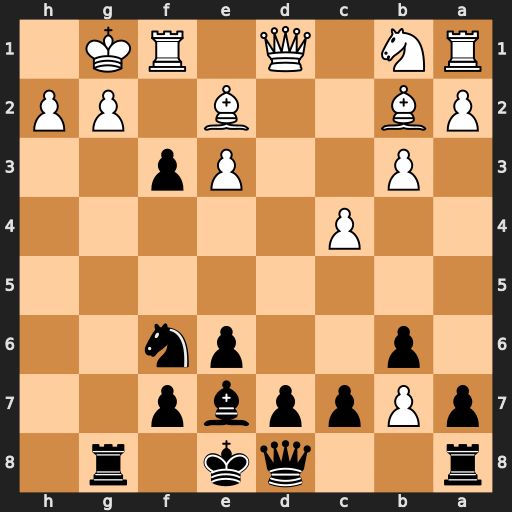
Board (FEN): r2qk1r1/pPppbp2/1p2pn2/8/2P5/1P2Pp2/PB2B1PP/RN1Q1RK1
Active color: b
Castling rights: q
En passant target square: -
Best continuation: Rxg2+ Kh1 fxe2